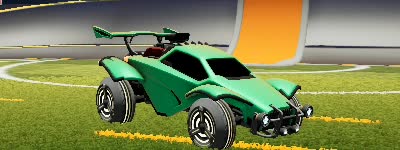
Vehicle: octane